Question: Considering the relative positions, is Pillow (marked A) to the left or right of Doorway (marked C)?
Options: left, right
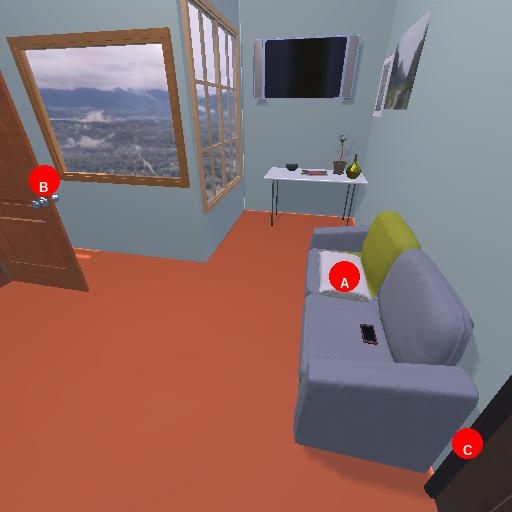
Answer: left